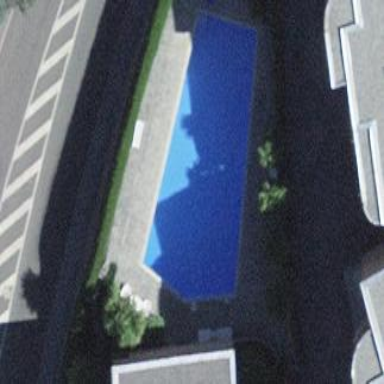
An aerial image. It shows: Swimming pool located in leisure land.